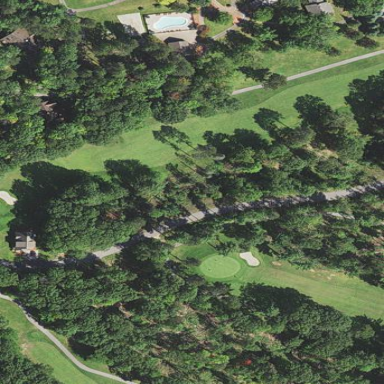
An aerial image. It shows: Golf fairway in the image.